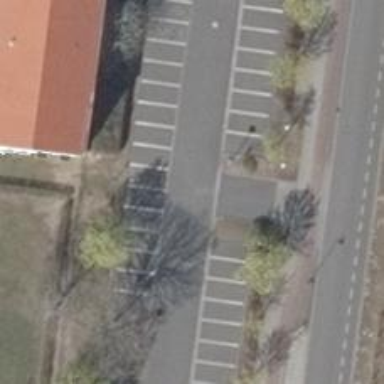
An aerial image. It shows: Parking aisle designated as service road.